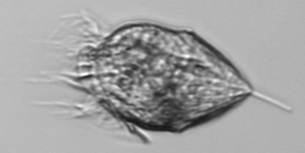
Label: Strombidium_morphotype1